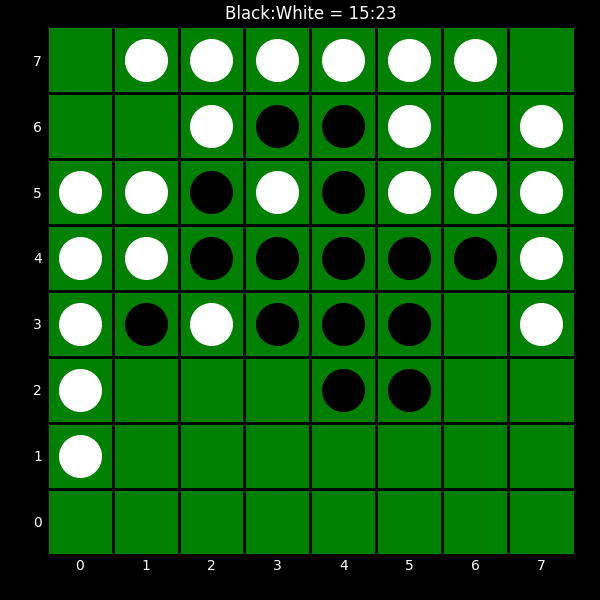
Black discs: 15
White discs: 23